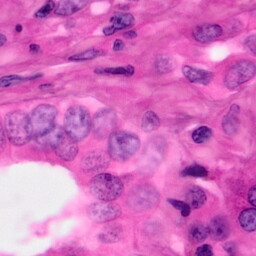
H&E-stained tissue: Pancreatic